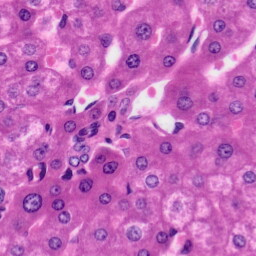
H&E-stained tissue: Liver